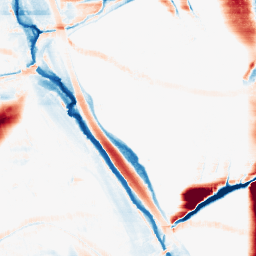
Category: morphological
Decomposition family: morphological_rect
Decomposition parameters: operation: average
width: 50
height: 10
Upsampling method: sinc_hamming
Upsampling parameters: scale: 2
kernel_size: 8
Upsampling scale: 2